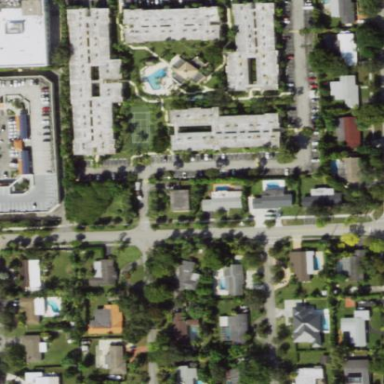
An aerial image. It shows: Residential area with apartments.